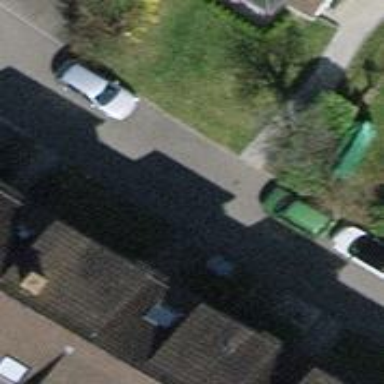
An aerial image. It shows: Asphalt road in living street.